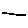
Label: line